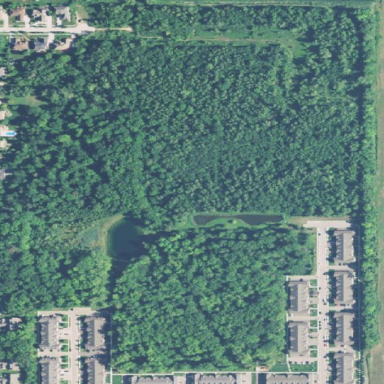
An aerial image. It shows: Beautiful woodland area.